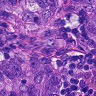
Metastatic tissue present: yes